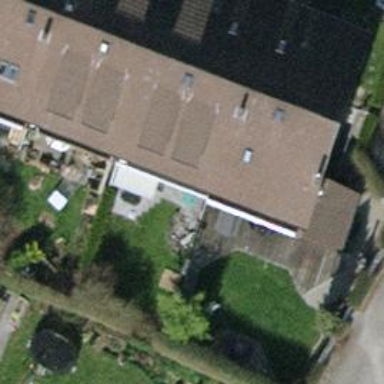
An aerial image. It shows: Terrace building with tiled roof.